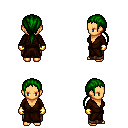
a pixel art fantasy rpg character, female body template, human, tanned skin, brown robe, robe skirt, green ponytail hairstyle, gold gloves, four views (front, back, left, right), 2x2 character sprite sheet, small pixel art, hard edges, no anti-aliasing